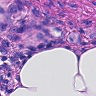
Metastatic tissue present: yes